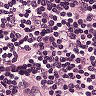
Metastatic tissue present: no